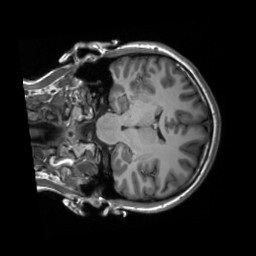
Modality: T1w
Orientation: coronal
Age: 19
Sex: female
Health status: ill
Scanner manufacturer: siemens
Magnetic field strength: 3 T
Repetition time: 2.3 s
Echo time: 0.00201 s